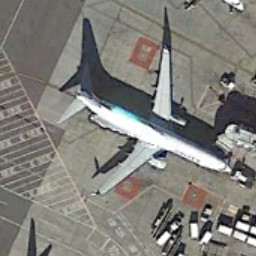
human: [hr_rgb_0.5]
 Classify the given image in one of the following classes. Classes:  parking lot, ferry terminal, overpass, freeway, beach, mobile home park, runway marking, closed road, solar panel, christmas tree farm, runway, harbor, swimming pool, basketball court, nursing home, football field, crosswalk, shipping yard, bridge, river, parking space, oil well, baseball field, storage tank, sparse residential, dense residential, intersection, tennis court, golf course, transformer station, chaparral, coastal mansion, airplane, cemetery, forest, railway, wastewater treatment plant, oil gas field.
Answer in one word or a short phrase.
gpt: airplane